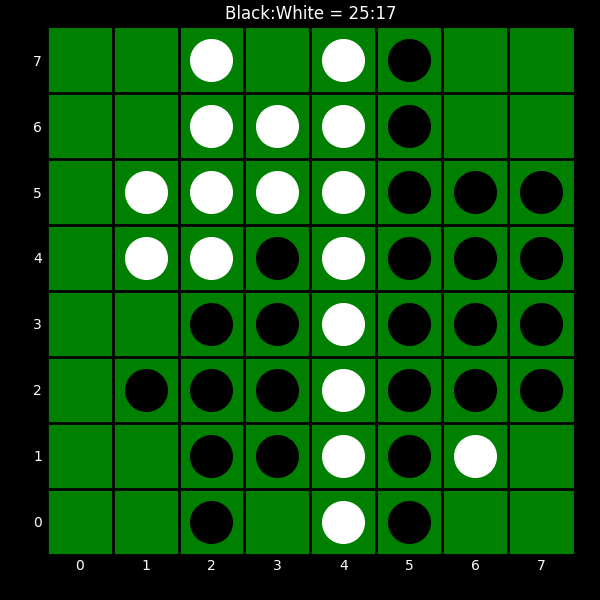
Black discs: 25
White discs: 17